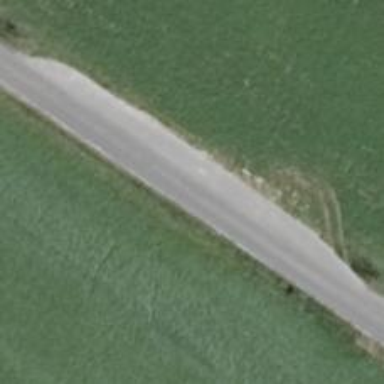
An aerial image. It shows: Passing place on the road.